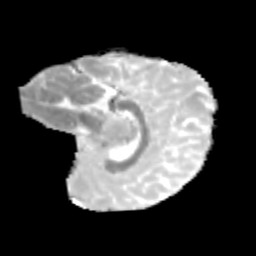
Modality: MD
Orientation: sagittal
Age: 9
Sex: female
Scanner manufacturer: siemens
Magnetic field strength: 3 T
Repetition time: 3.8 s
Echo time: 0.07 s